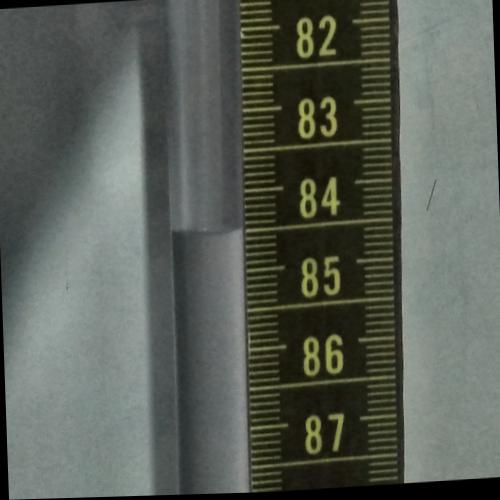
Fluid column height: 84.5 cm